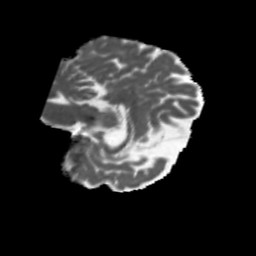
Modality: MD
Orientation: sagittal
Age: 56
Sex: female
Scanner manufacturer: siemens
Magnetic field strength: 3 T
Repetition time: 5.47 s
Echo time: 0.0854 s